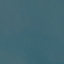
Land use / land cover class: SeaLake